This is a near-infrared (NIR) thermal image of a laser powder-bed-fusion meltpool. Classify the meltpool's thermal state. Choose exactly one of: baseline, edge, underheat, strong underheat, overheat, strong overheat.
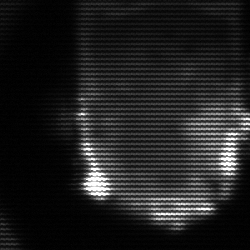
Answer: baseline